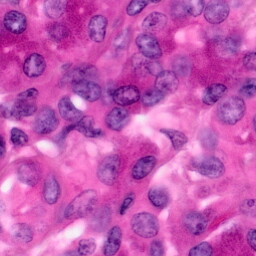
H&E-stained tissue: Pancreatic